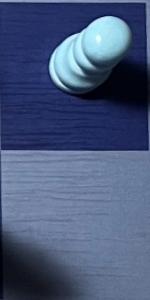
Label: Empty